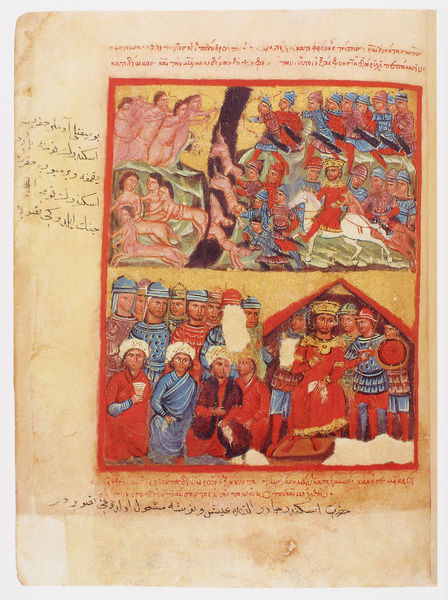
Titel: Der griechische Alexanderroman
Institution: Venedig, Hellenic Institute Codex Gr. 5
Schlagwörter: blau, mann, nackt, akte, menschen, rot, leute, menge, mütze, mützen, bibel, mensch, gewand, krone, pferd, engel, fluß, krieg, könig, thron, buch, text, schimmel, pergament, arabisch, latein, menschne, buchmalerei, siete, pergamewnt